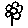
Label: flower